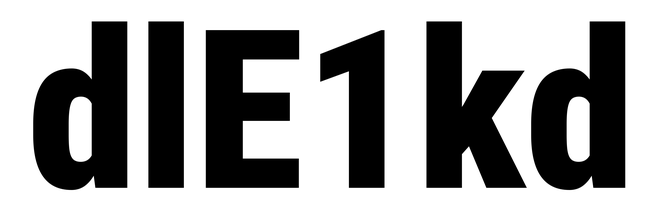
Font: Roboto_Condensed_Black